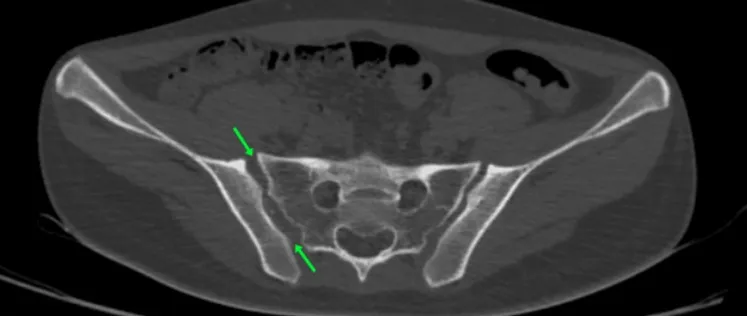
CT pelvis axial cut view showing right sacroiliac joint disruption (marked with green arrows).
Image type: radiology (ct)